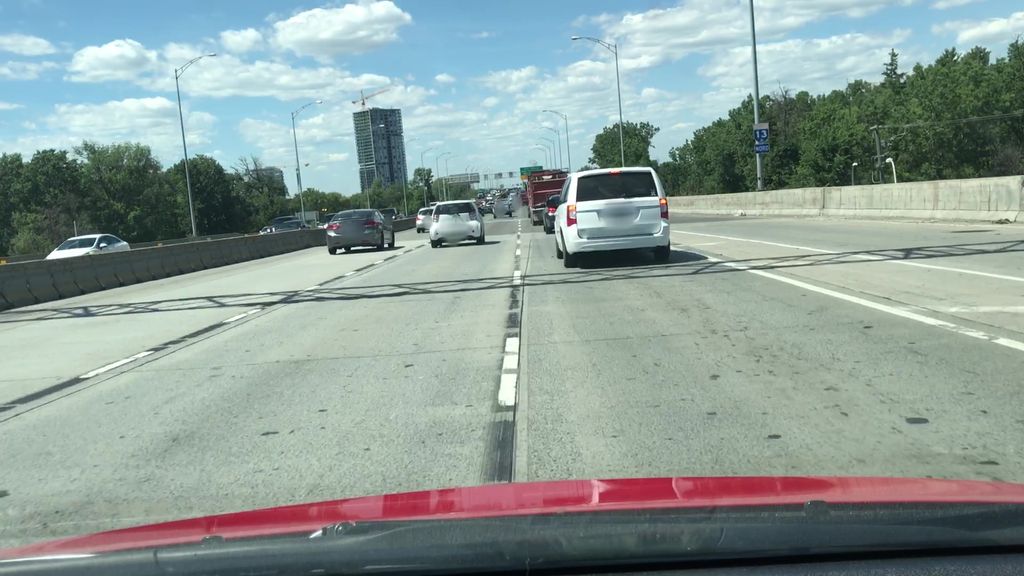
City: montreal